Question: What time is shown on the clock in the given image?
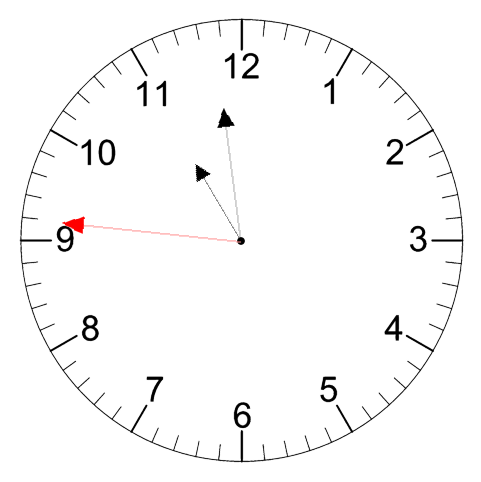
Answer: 10:58:46